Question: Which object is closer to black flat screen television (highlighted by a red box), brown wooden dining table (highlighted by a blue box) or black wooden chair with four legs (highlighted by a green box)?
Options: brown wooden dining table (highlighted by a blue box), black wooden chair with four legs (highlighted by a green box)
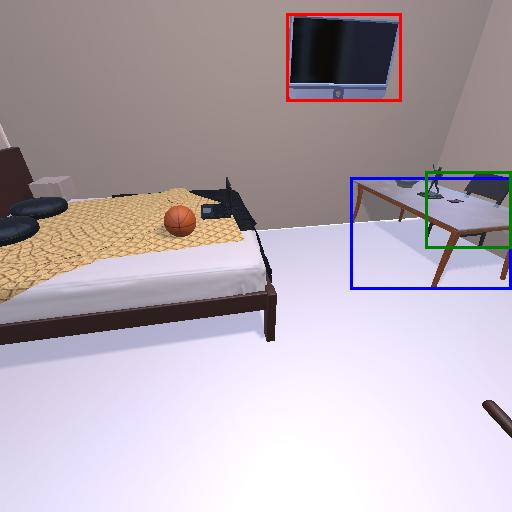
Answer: brown wooden dining table (highlighted by a blue box)